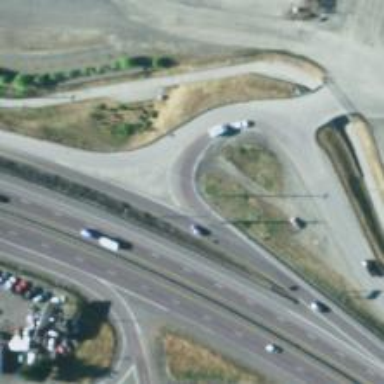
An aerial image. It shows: Motorway junction.